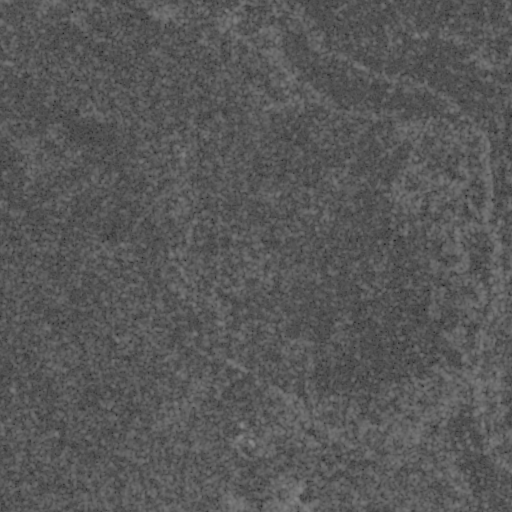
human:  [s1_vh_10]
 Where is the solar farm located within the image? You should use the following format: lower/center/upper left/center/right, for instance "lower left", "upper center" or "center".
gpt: The solar farm is located in the lower center of the image.
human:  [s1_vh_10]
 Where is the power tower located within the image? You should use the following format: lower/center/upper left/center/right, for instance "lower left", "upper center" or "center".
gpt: There is no power tower in the image.

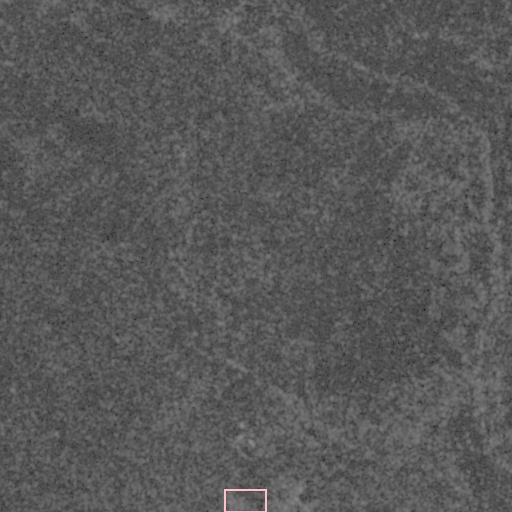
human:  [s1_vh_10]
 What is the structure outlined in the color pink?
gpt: The structure outlined in pink is a solar farm.
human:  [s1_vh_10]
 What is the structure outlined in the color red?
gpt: There is no red outline.